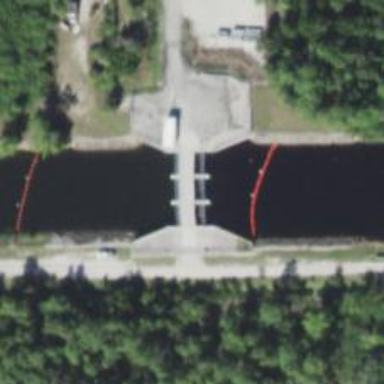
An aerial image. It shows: Lock gate on waterway.